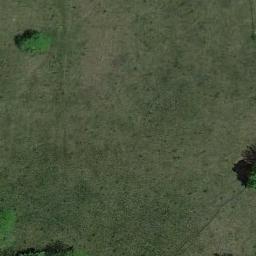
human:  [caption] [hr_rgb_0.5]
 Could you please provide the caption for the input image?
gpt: There are some trees on the meadow .

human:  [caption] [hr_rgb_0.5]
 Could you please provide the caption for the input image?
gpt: The meadow is dense but uneven .

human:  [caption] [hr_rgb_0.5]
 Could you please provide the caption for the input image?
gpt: The entire image is dominated by grass .

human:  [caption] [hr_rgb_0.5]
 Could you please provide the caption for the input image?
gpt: This meadow has sparse grasses and some trees .

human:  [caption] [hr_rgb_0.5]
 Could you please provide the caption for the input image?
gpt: A green and smooth meadow with a green tree on it .